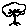
Label: tree